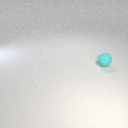
small cyan rubber sphere